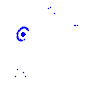
Particle: kaon